Field crop: maize
Growth stage: 2
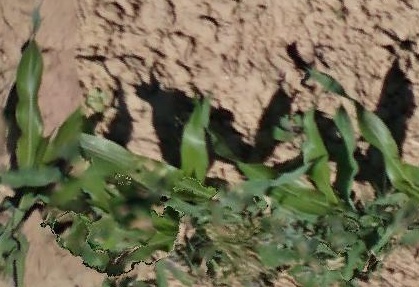
Species: maize